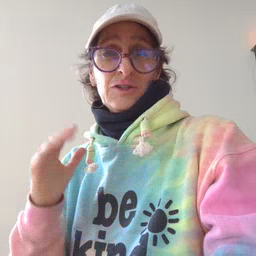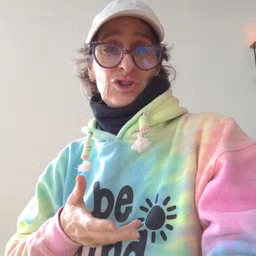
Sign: shirt